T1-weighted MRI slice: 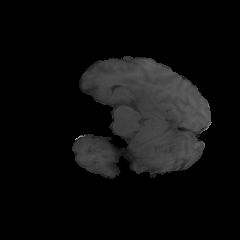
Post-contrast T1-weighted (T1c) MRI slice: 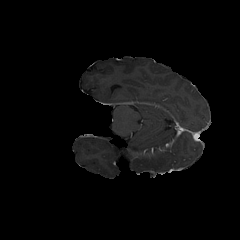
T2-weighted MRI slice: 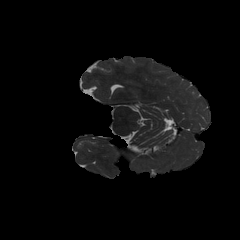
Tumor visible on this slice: no